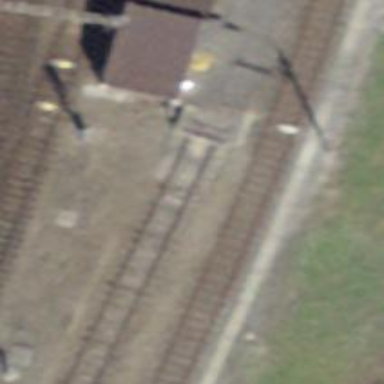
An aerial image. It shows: Railway buffer stop.